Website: walmart
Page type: cart
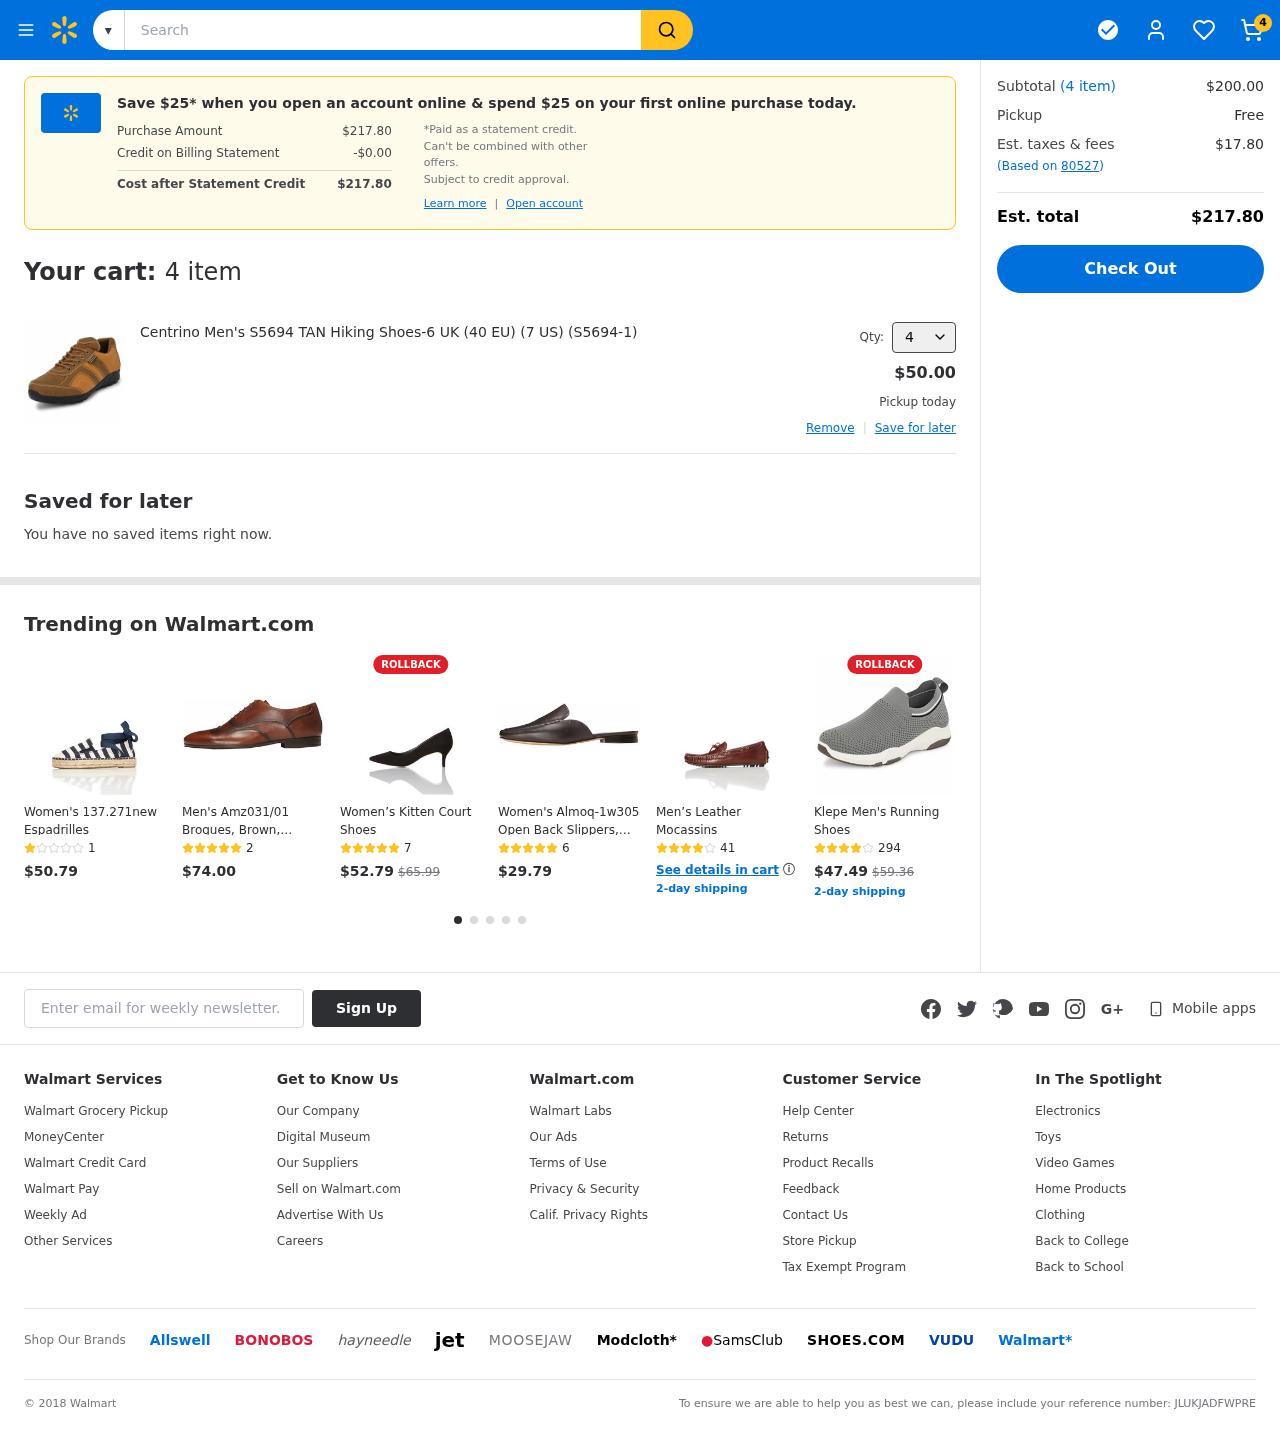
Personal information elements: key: PII_EMAIL
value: jharrison@yahoo.com
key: PII_POSTCODE
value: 80527
Product elements: key: PRODUCT1_NAME
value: Centrino Men's S5694 TAN Hiking Shoes-6 UK (40 EU) (7 US) (S5694-1)
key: PRODUCT1_PRICE
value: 50
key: PRODUCT1_QUANTITY
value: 4
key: PRODUCT2_NAME
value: Women's 137.271new Espadrilles
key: PRODUCT2_NUM_RATINGS
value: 1
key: PRODUCT2_PRICE
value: $50.79
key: PRODUCT3_NAME
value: Men's Amz031/01 Brogues, Brown, Womens 8
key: PRODUCT3_NUM_RATINGS
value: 2
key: PRODUCT3_PRICE
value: $74.00
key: PRODUCT4_NAME
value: Women’s Kitten Court Shoes
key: PRODUCT4_NUM_RATINGS
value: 7
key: PRODUCT4_PRICE
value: $52.79
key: PRODUCT4_ORIGINAL_PRICE
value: $65.99
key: PRODUCT5_NAME
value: Women's Almoq-1w305 Open Back Slippers, Brown Choco, 8 us
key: PRODUCT5_NUM_RATINGS
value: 6
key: PRODUCT5_PRICE
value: $29.79
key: PRODUCT6_NAME
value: Men’s Leather Mocassins
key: PRODUCT6_NUM_RATINGS
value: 41
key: PRODUCT7_NAME
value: Klepe Men's Running Shoes
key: PRODUCT7_NUM_RATINGS
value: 294
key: PRODUCT7_PRICE
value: $47.49
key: PRODUCT7_ORIGINAL_PRICE
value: $59.36
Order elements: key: ORDER_NUM_ITEMS
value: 4
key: ORDER_TOTAL
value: $217.80
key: ORDER_NUM_ITEMS
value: (4 item)
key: ORDER_NUM_ITEMS
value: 4 item
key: ORDER_SUBTOTAL
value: $200.00
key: ORDER_TAX
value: $17.80
Search elements: key: HEADER_SEARCH
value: Search